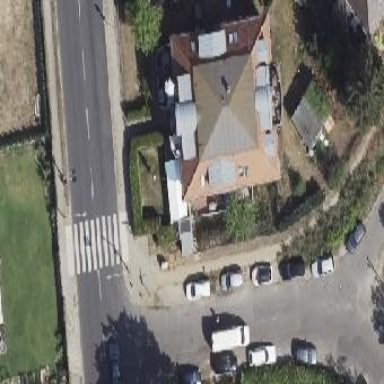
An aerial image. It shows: Quadruple saltbox roof shape on apartment building.